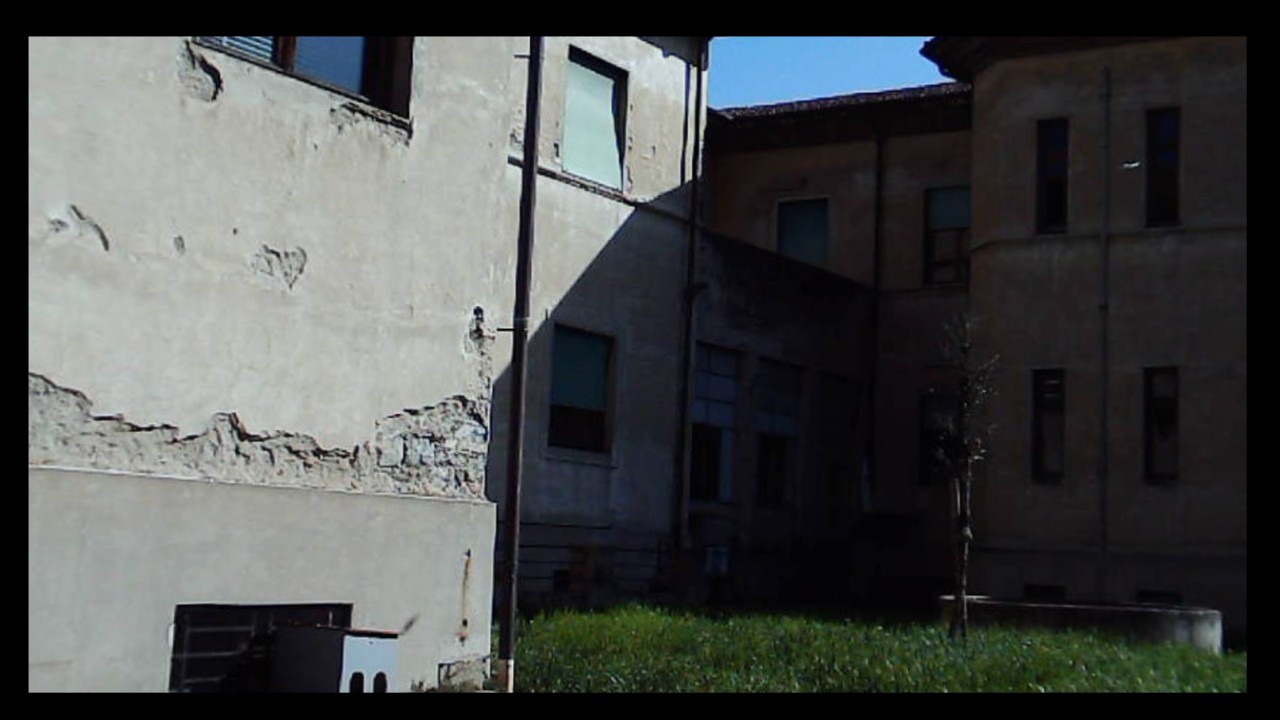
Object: Betafpv air75